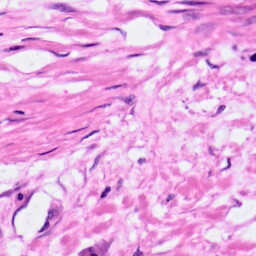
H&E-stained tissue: Pancreatic